Field crop: maize
Growth stage: 2
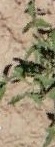
Species: atriplex